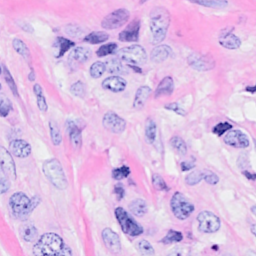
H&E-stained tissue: Breast